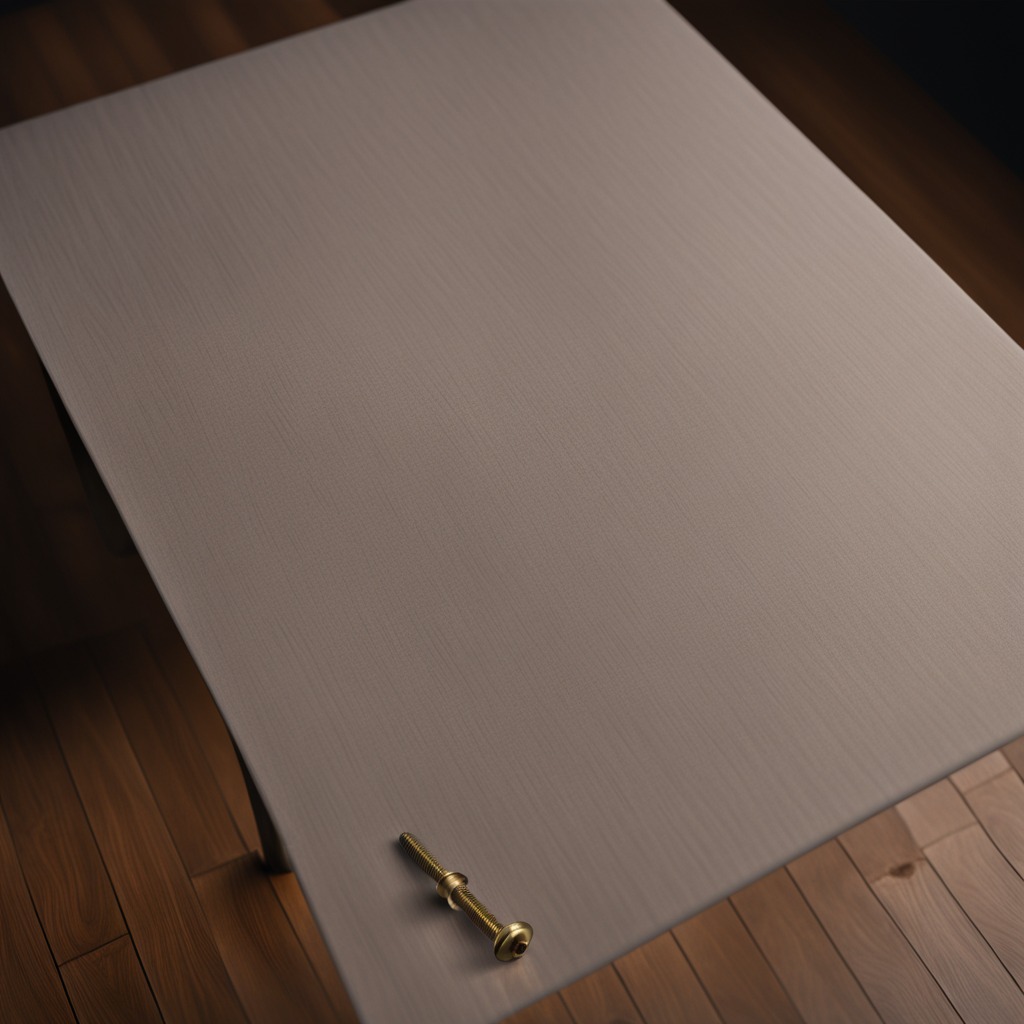
A metal screw is lying on the wooden table.